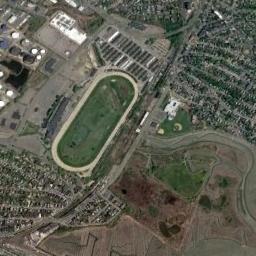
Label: ground_track_field